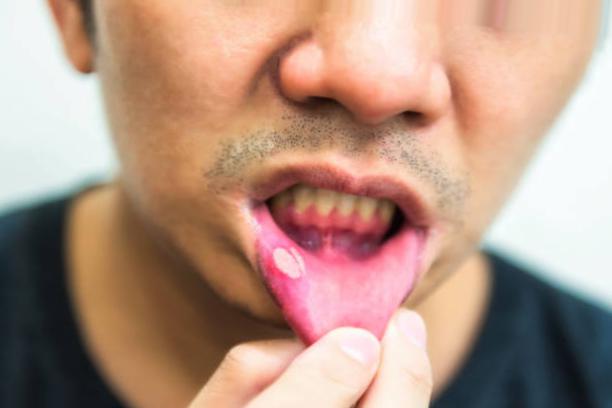
Condition: Mouth Ulcer